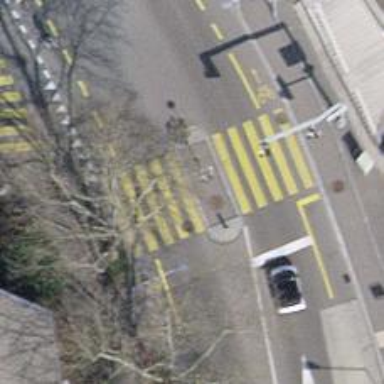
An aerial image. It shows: Asphalt footway with marked crossing.